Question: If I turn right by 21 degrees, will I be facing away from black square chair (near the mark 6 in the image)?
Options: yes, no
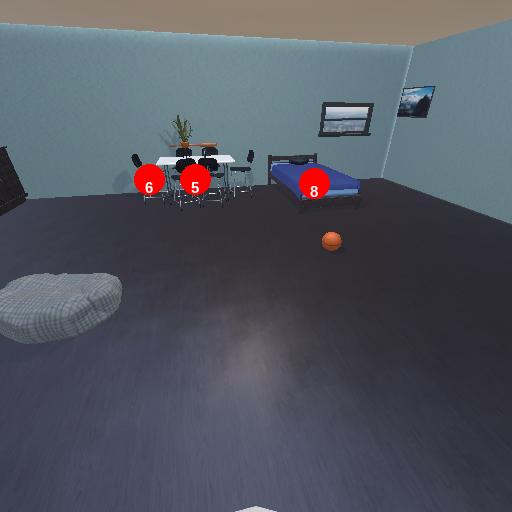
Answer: yes